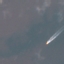
Label: SeaLake